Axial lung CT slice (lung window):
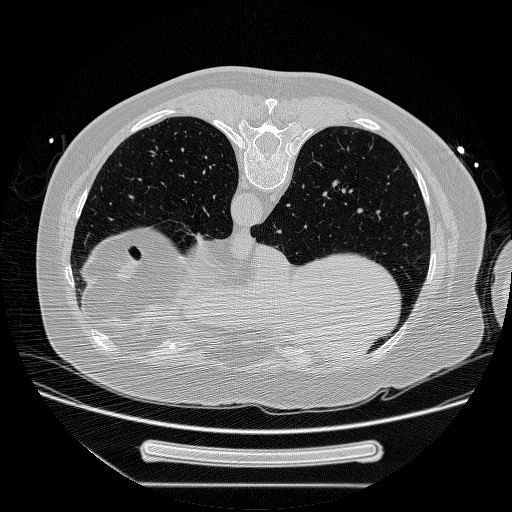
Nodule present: no